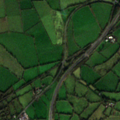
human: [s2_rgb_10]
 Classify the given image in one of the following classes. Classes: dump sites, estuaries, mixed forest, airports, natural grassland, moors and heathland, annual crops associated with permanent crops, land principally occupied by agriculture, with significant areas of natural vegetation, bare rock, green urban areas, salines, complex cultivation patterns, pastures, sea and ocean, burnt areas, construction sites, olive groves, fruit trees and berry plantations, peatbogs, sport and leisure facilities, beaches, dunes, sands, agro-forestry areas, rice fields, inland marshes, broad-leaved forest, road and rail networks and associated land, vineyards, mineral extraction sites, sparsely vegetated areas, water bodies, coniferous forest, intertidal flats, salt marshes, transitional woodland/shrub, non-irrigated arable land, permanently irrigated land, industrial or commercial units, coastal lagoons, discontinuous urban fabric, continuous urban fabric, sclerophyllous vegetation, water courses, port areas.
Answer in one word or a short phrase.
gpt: pastures, land principally occupied by agriculture, with significant areas of natural vegetation